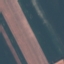
Land use / land cover class: AnnualCrop